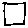
Label: square